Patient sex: F
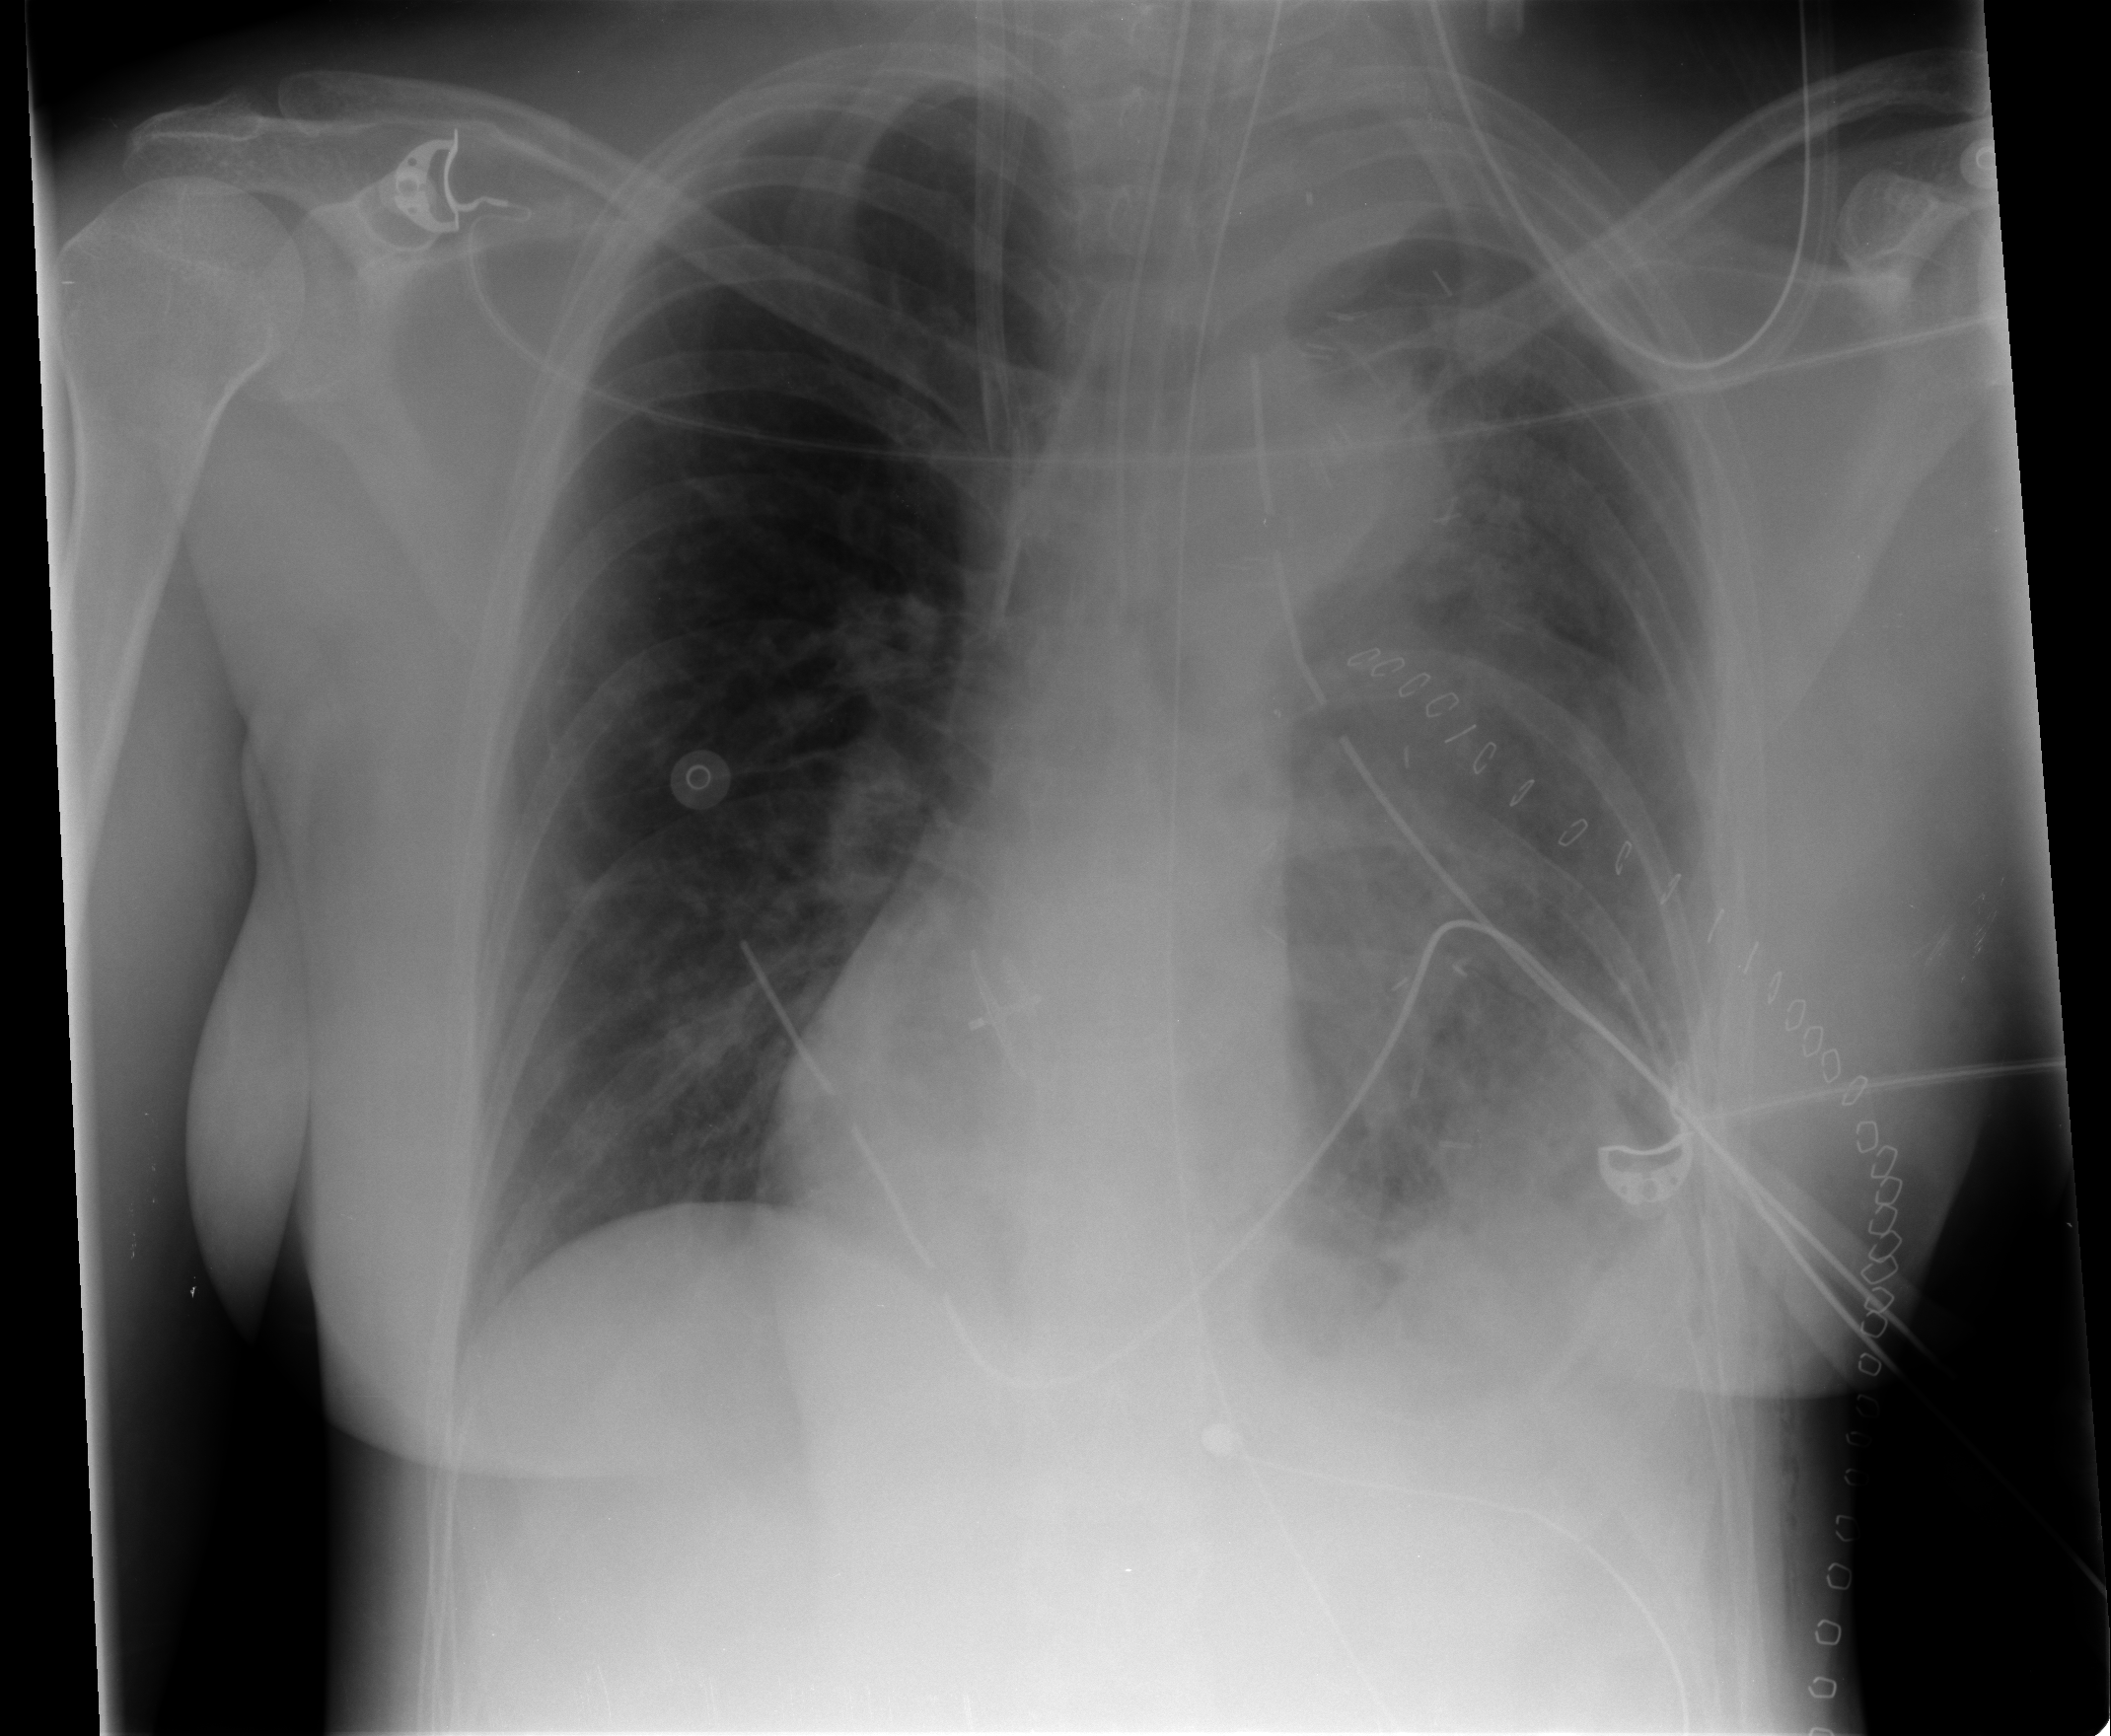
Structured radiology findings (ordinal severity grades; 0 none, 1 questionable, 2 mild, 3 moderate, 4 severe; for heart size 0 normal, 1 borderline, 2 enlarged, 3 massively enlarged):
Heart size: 2
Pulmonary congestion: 1
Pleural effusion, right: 0
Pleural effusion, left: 3
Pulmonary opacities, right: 0
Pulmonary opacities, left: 1
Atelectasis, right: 0
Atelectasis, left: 3